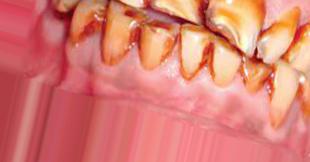
Condition: Tooth Discoloration